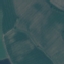
Land use / land cover: AnnualCrop